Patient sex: M
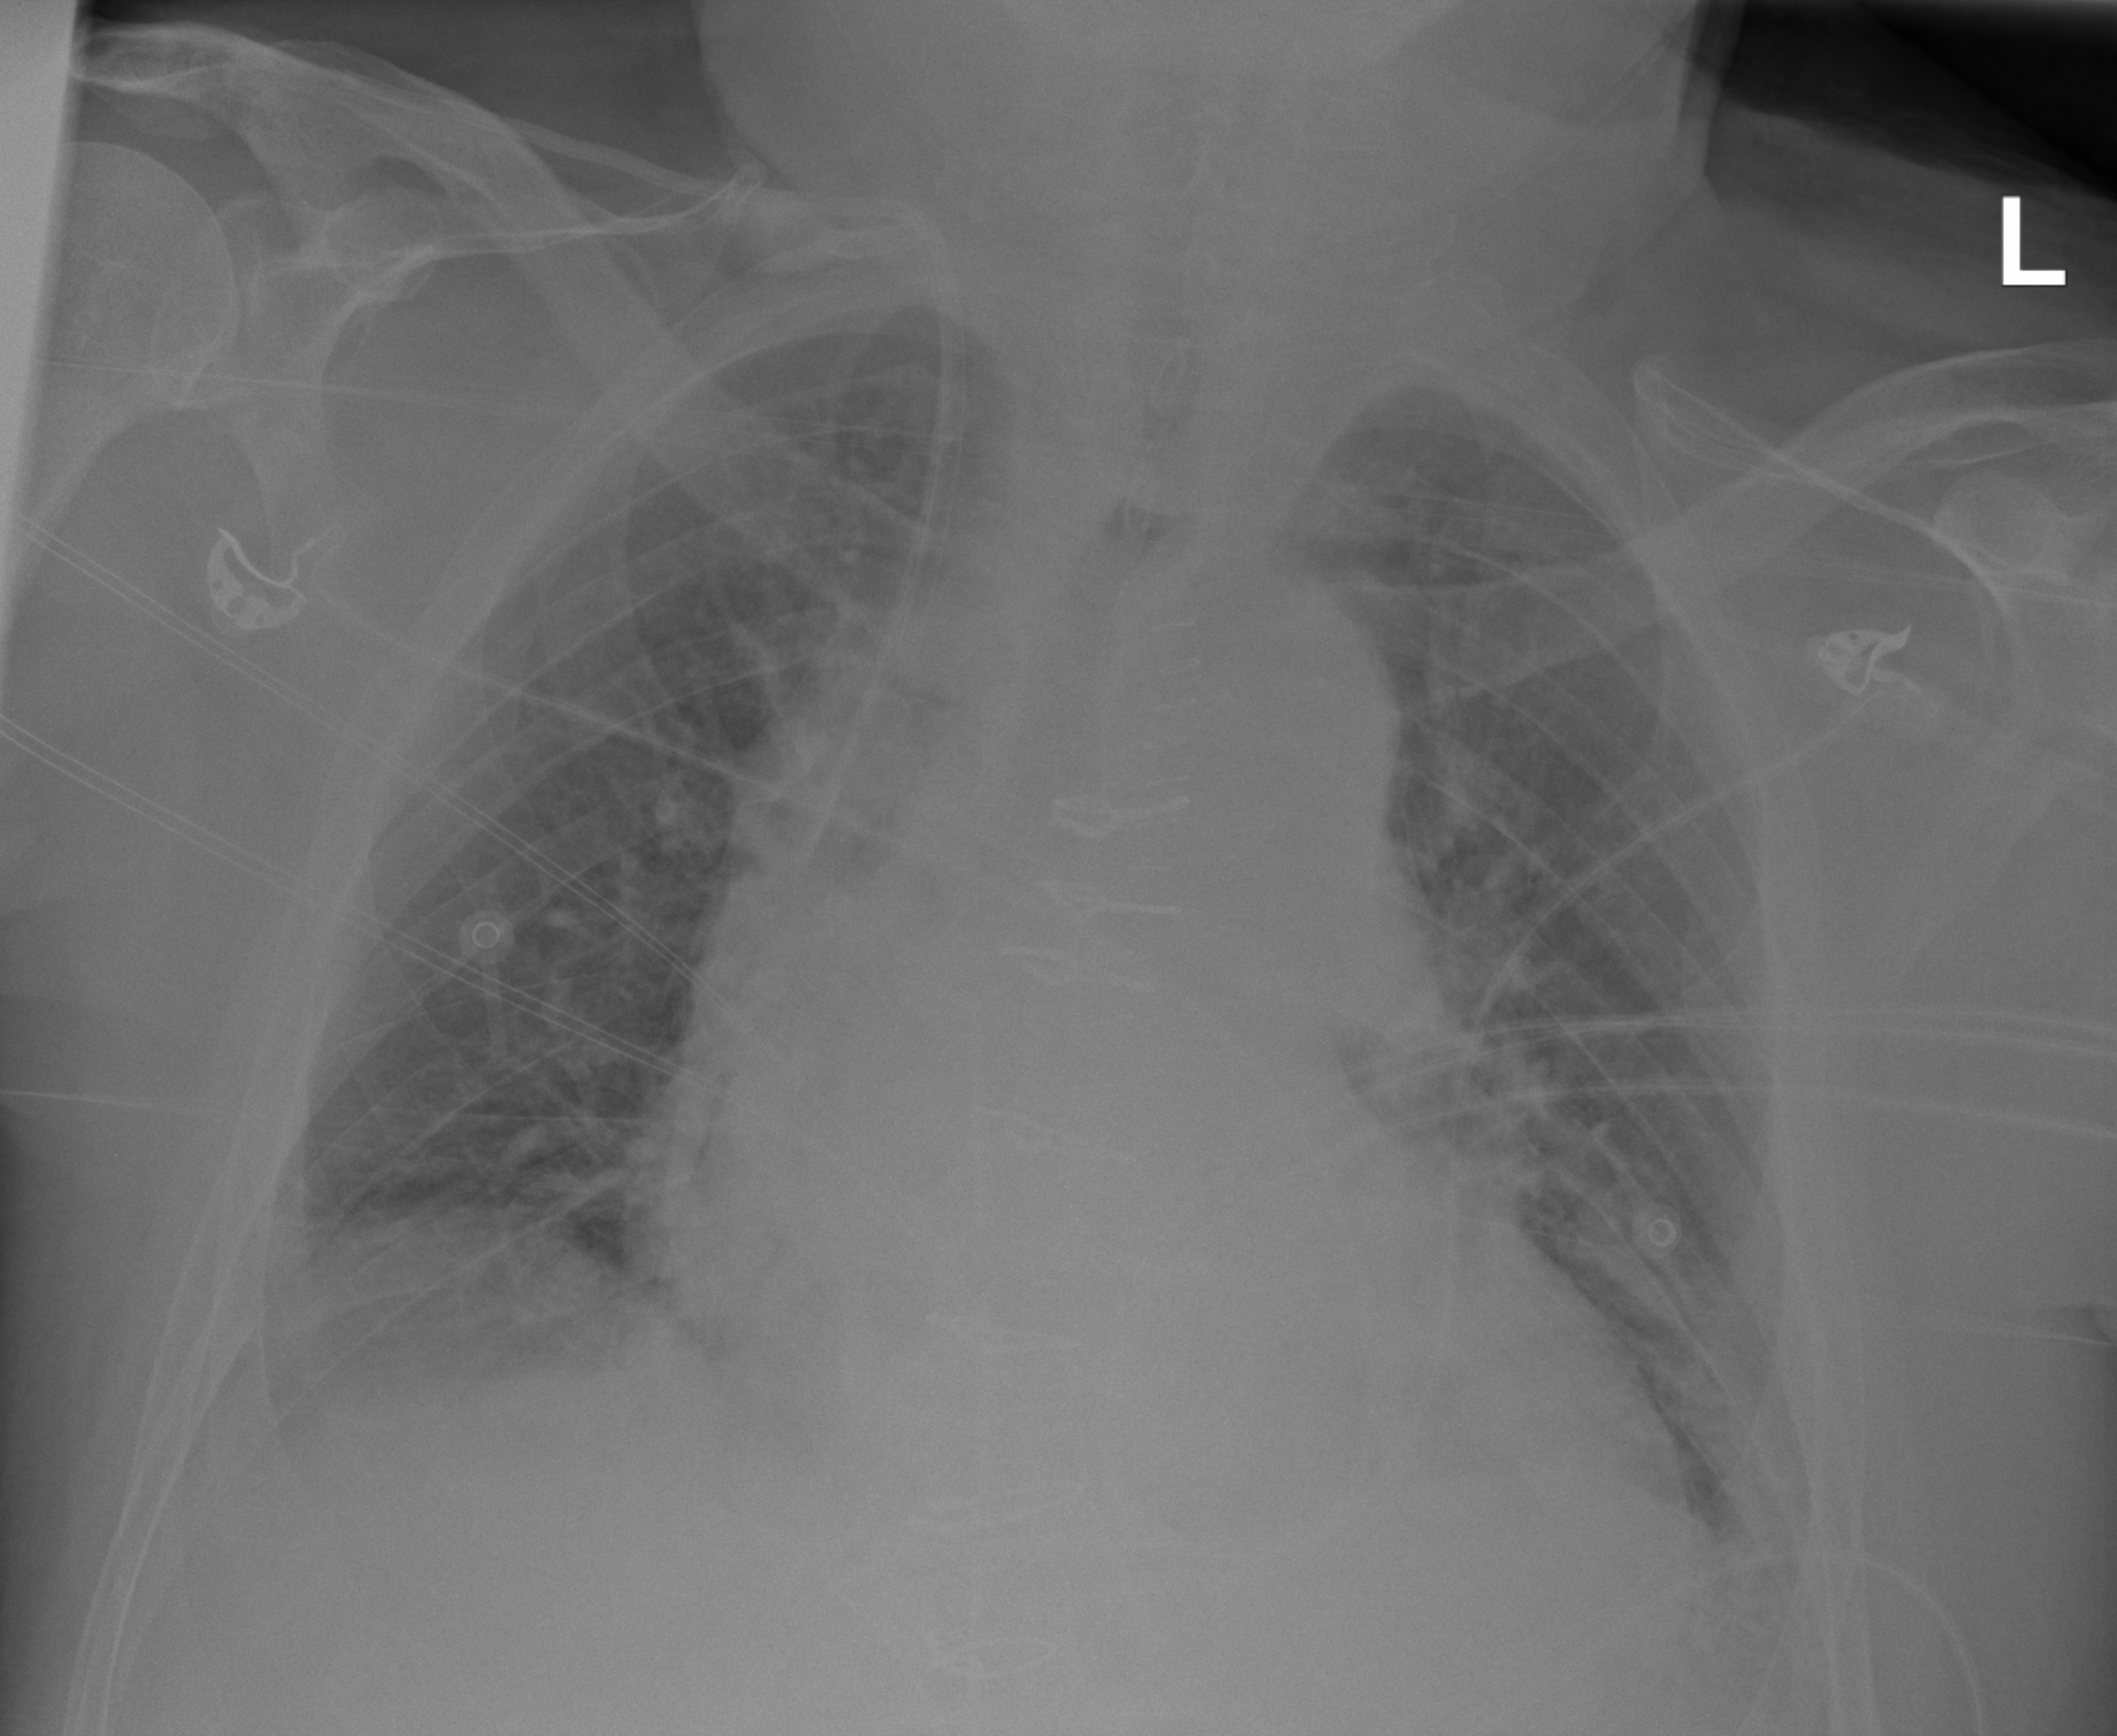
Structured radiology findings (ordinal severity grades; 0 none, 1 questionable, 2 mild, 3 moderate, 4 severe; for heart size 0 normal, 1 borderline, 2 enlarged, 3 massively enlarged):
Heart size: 2
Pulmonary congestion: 1
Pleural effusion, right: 1
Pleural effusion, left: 1
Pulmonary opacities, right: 0
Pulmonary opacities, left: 0
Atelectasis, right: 2
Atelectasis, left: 2